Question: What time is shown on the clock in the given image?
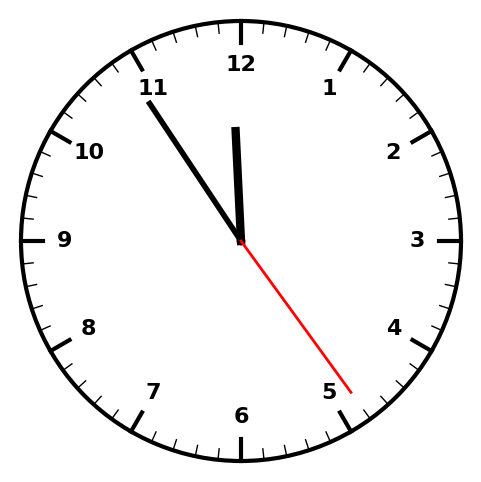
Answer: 11:54:24